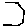
Label: hexagon